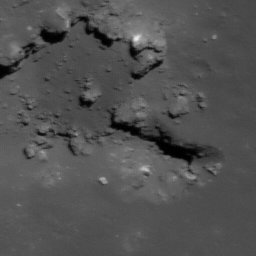
Pit: Jackson 1b
Host crater: Jackson
Host type: impact_melt
Lunar coordinates: latitude 22.419, longitude 196.283